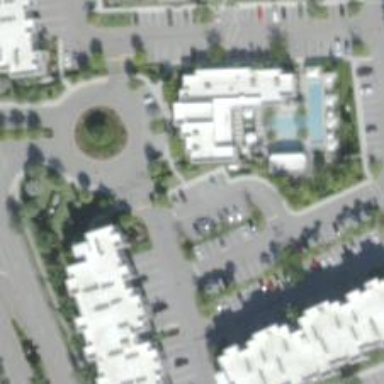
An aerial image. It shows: Parking space is available.